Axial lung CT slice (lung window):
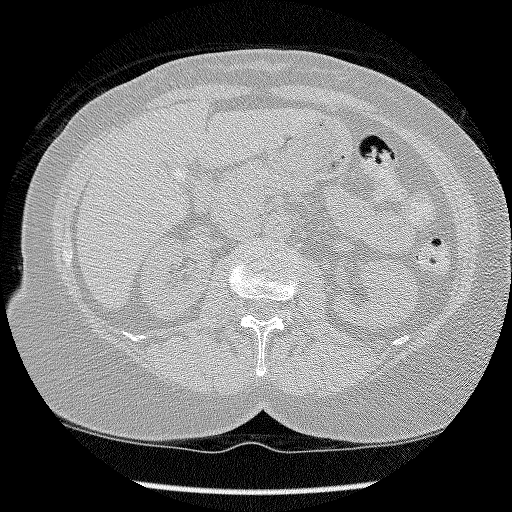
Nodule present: no